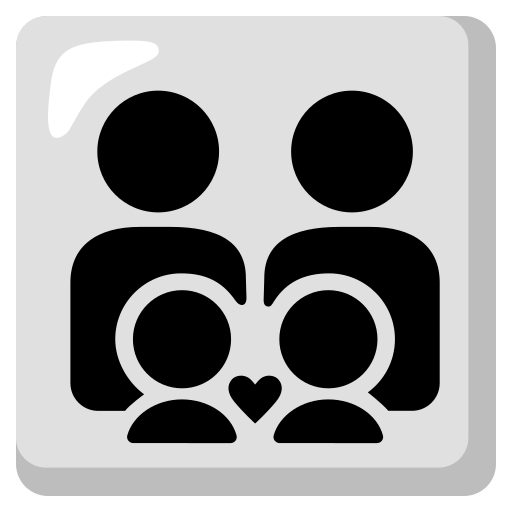
Emoji: 🧑‍🧑‍🧒‍🧒